Question: How many items are selected?
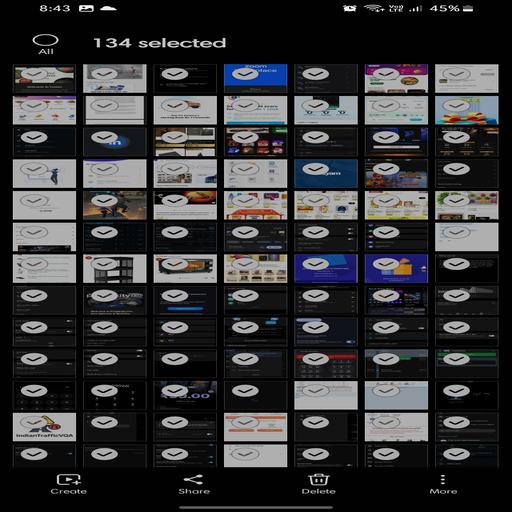
Answer: 134 selected